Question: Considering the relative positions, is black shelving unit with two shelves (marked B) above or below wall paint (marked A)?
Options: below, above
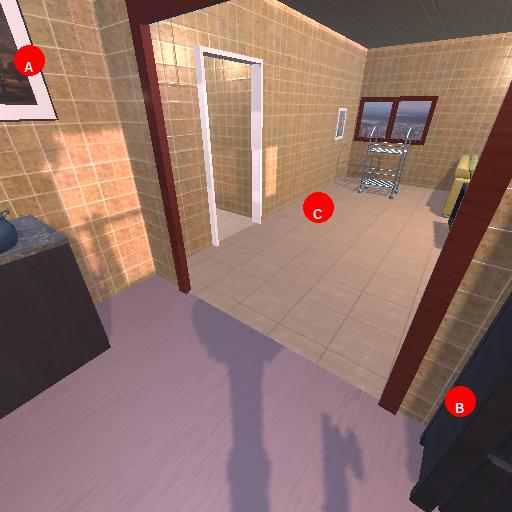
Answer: below